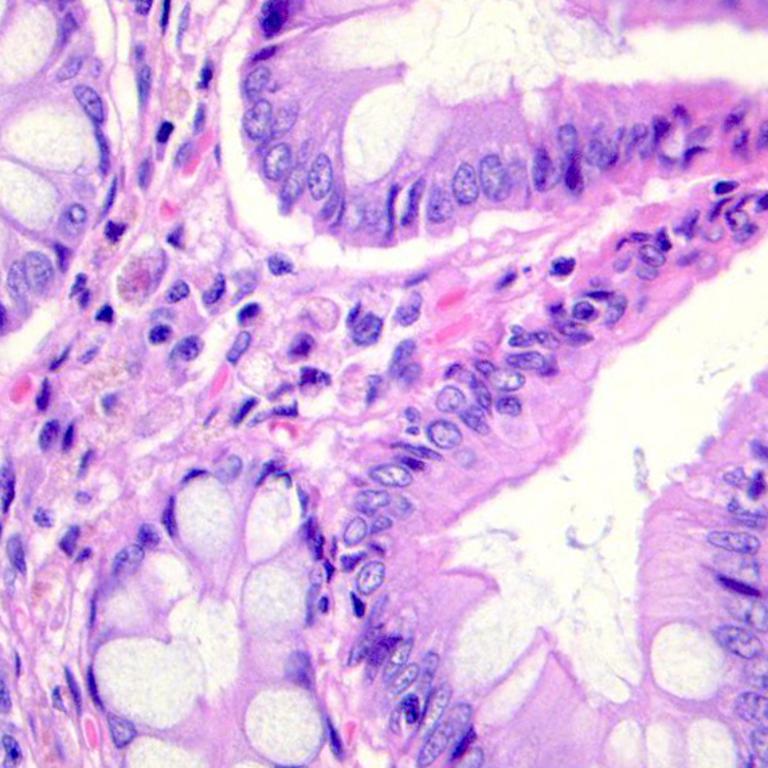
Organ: colon
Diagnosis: benign